Field crop: maize
Growth stage: 2
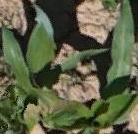
Species: maize